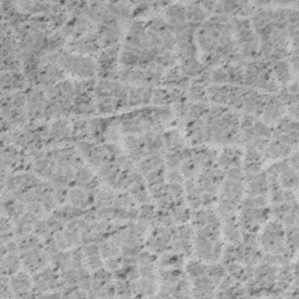
Label: frost